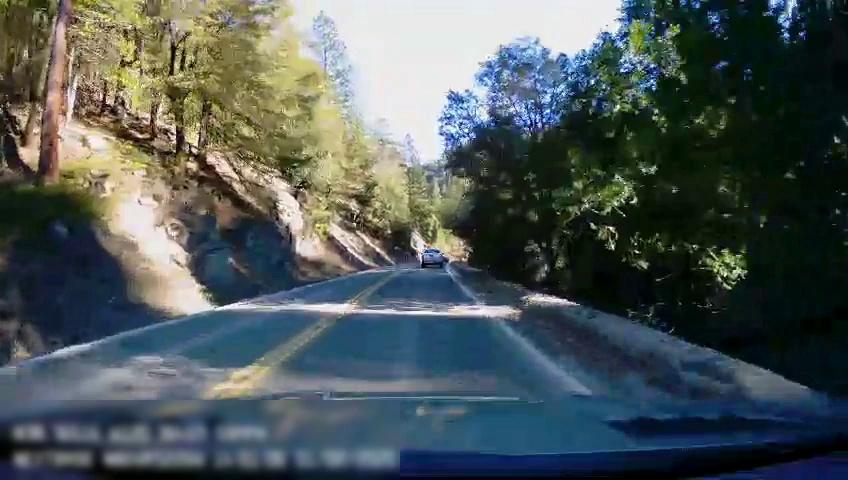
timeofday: Day
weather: Sunny
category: Drivable Space
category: Drivable Space
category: Vehicles | Truck
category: Lanes | Opposite Lane
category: Lanes | Current Lane
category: Lanes | Opposite Lane
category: Lanes | Current Lane